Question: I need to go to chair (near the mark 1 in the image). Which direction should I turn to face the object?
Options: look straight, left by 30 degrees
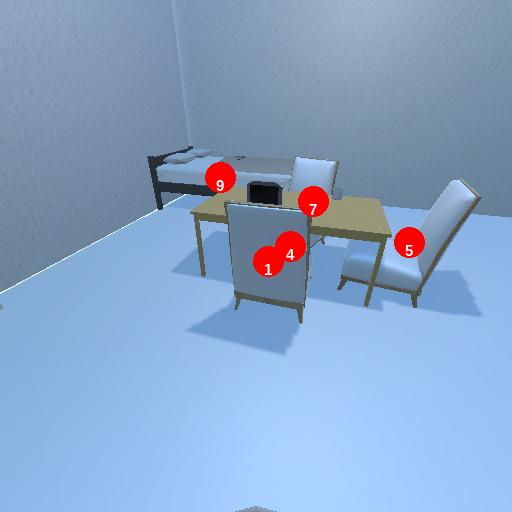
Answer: look straight